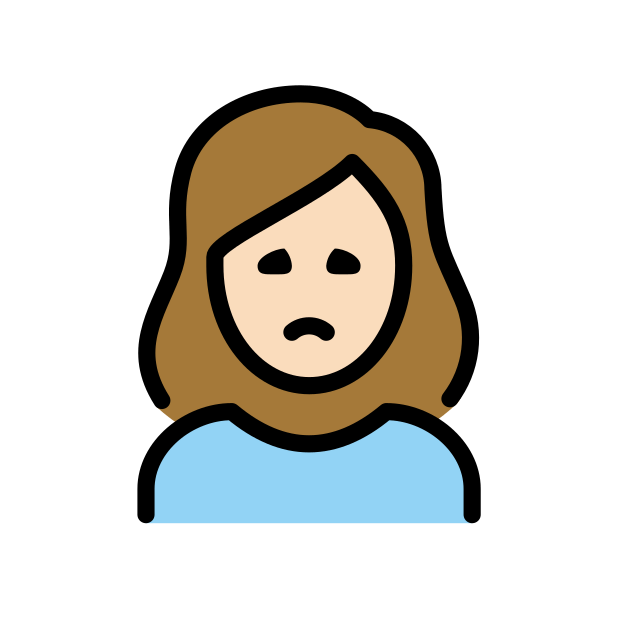
woman frowning: light skin tone